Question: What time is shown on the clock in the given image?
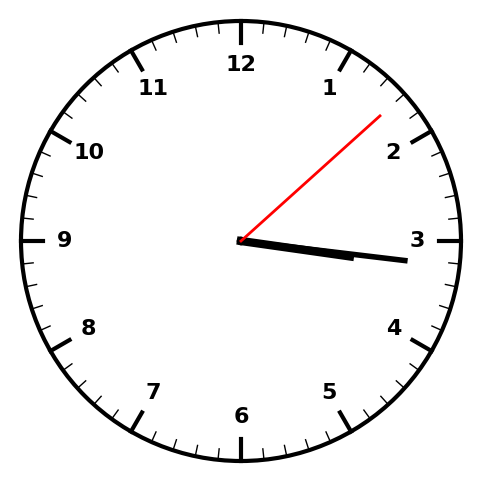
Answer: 03:16:08